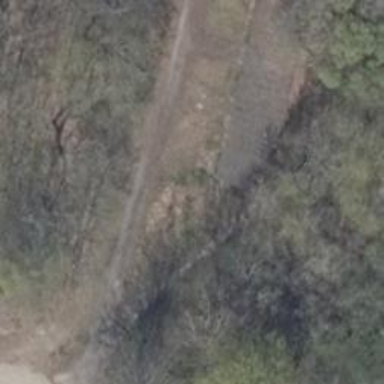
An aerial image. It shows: Service road.